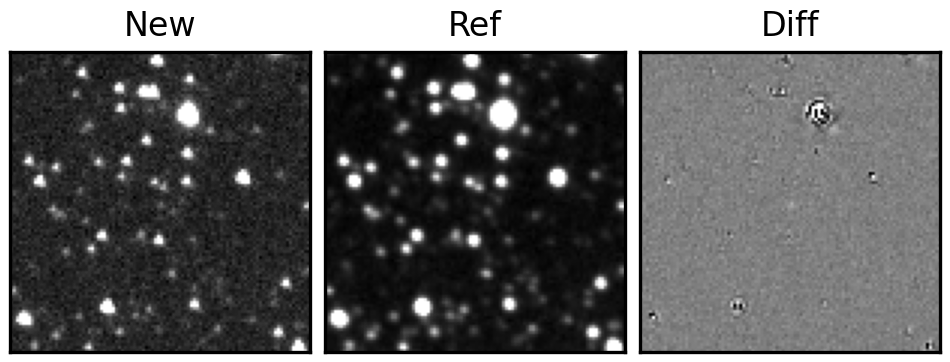
Label: real